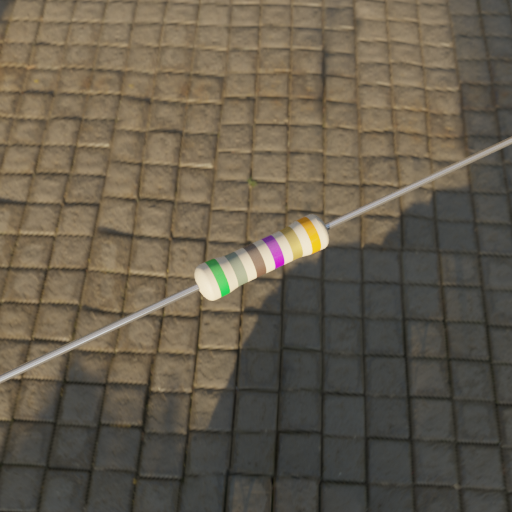
Resistor colour bands (in order): green, gray, brown, violet, gold, orange